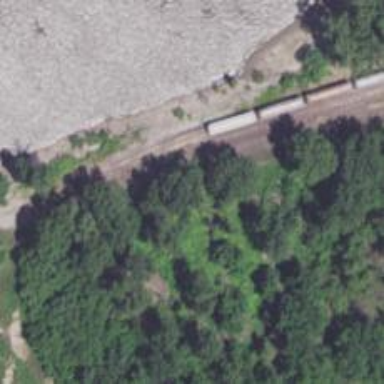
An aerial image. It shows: Rail spur service.